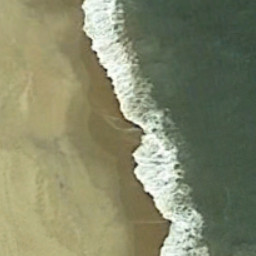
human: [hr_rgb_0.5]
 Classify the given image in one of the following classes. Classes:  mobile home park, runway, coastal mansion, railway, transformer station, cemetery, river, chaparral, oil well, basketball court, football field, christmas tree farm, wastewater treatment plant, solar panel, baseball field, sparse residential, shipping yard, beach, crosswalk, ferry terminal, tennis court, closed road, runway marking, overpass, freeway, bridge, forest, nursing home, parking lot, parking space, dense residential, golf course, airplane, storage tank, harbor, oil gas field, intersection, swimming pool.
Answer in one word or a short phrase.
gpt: beach